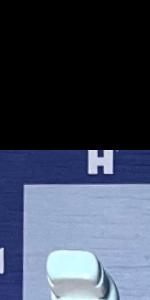
Label: Empty